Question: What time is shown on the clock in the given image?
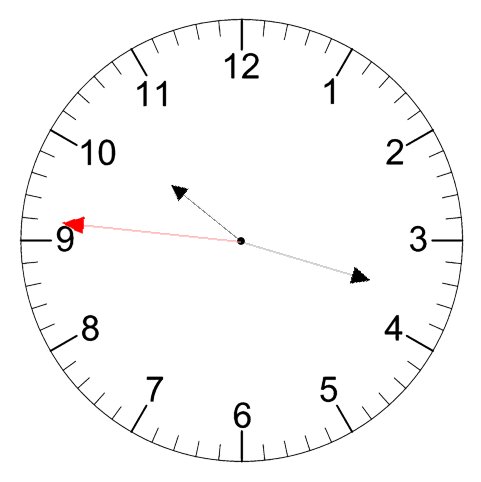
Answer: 10:17:46